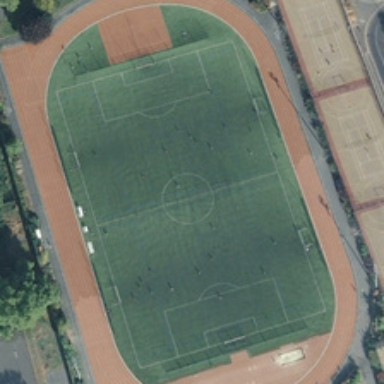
Many people are in a playground near two tennis courts and several green trees .